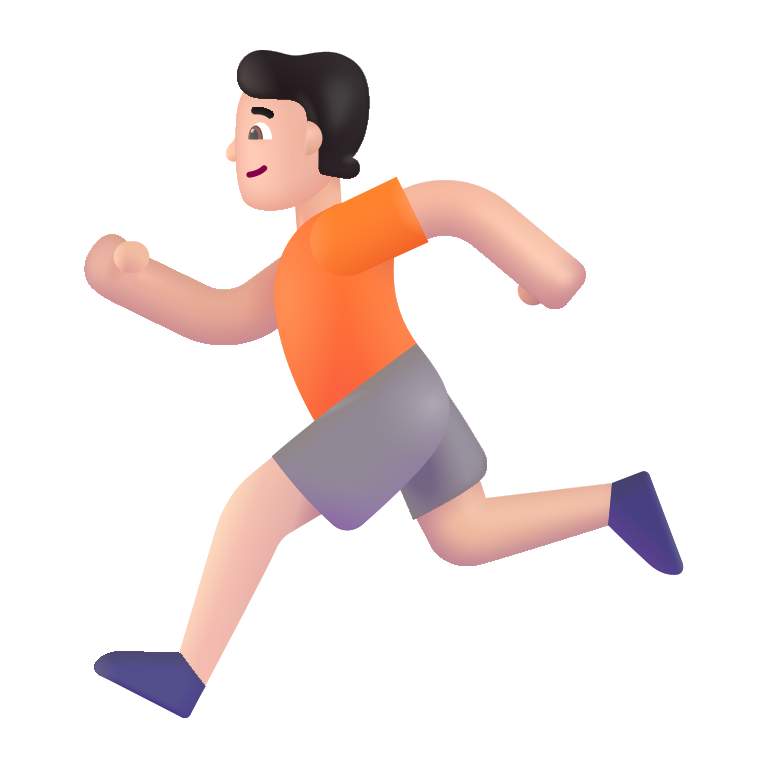
person running color light